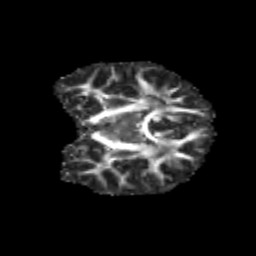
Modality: FA
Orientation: coronal
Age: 11
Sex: male
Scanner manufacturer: siemens
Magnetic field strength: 3 T
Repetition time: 3.8 s
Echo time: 0.07 s